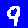
Digit: 9